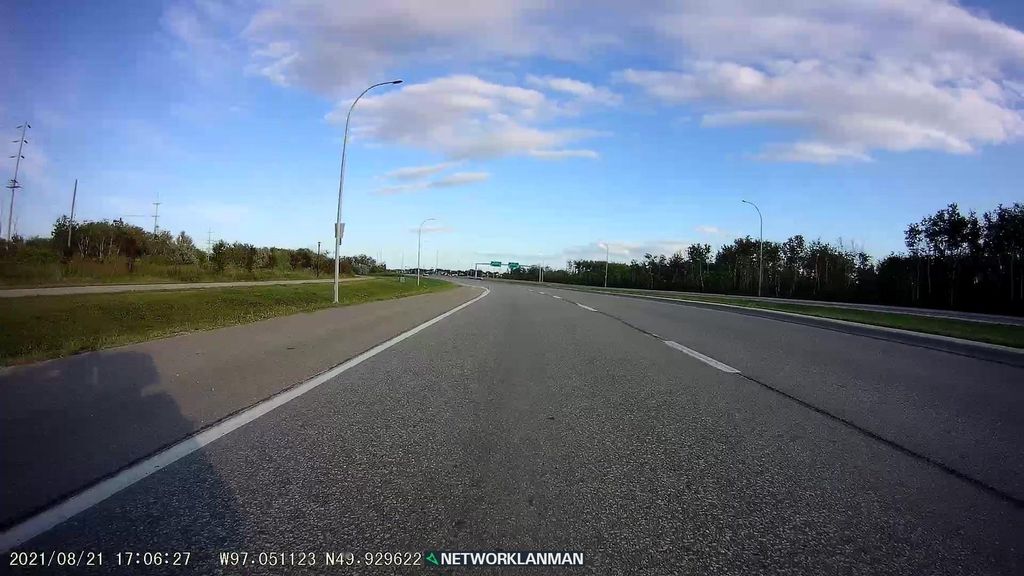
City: winnipeg